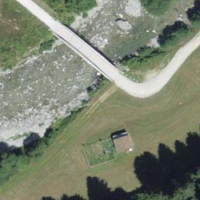
EUNIS habitat code: 23
Species observed at this site:
Argynnis paphia
Cinclus cinclus
Gryllus campestris